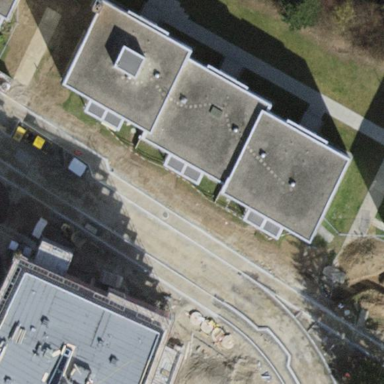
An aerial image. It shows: Flat roofed building.